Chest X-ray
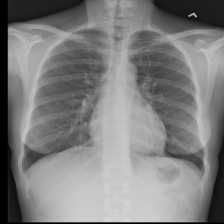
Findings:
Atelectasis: negative
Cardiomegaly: negative
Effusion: negative
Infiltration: negative
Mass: negative
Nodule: negative
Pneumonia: negative
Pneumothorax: negative
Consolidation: negative
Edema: negative
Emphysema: negative
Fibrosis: negative
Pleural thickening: negative
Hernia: negative